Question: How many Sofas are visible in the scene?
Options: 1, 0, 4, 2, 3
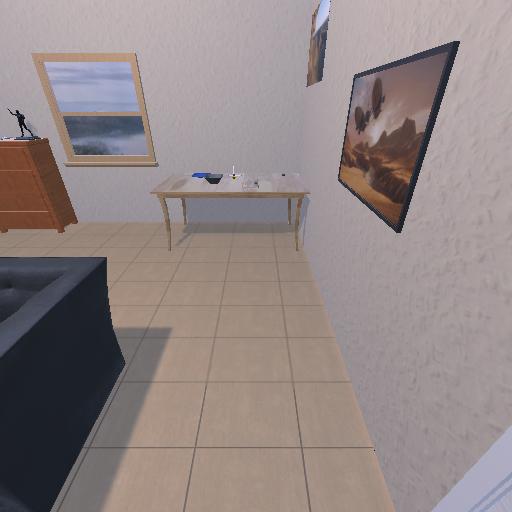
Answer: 1